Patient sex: F
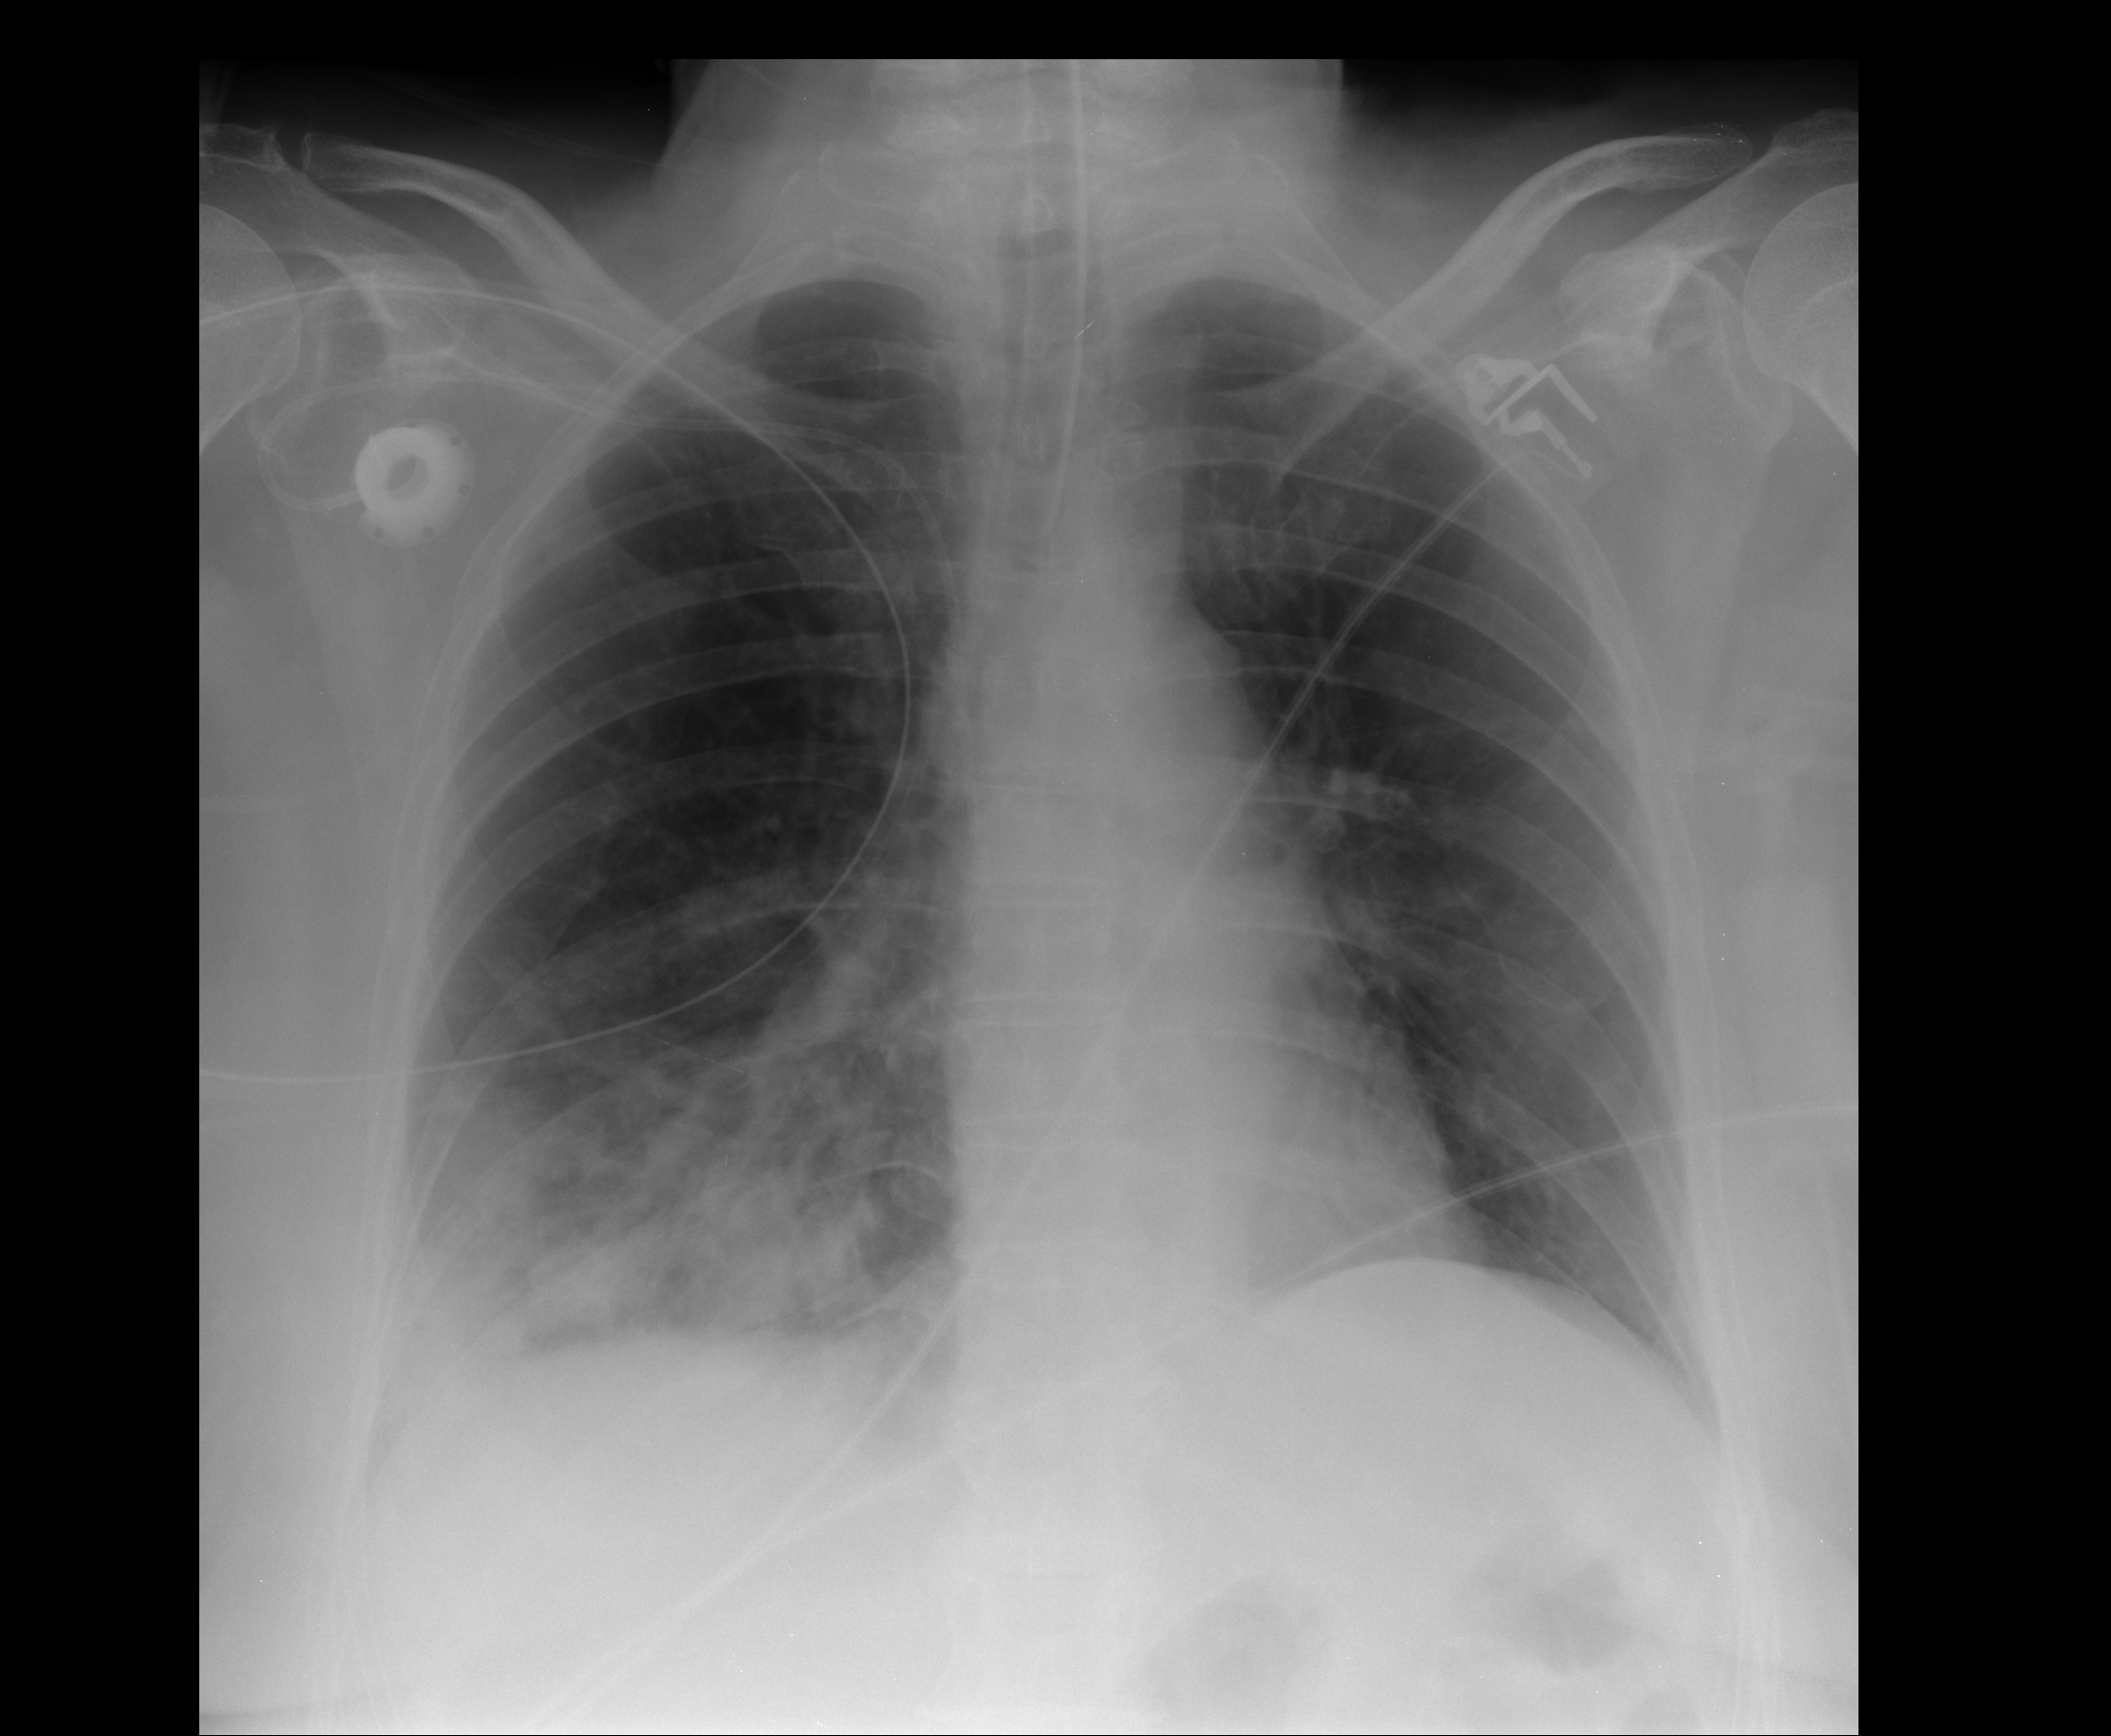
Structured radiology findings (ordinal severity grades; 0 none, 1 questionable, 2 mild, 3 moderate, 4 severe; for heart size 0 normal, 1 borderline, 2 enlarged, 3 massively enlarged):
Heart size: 0
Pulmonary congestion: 0
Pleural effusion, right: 2
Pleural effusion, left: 0
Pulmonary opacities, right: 3
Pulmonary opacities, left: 0
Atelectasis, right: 2
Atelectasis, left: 0